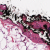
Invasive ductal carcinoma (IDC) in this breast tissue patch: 0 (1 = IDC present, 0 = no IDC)